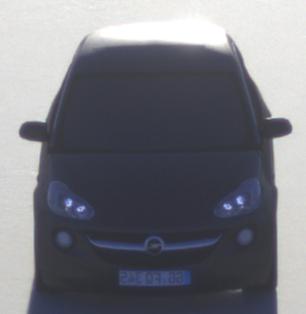
Make: Opel
Model: ADAM 1.2
Detailed model: ADAM
Model produced from: 2013/01
Model produced until: 2014/11
Doors: 3
Color: gray
Road condition: dry road
Daytime: sunrise or sunset
Contrast: low contrast